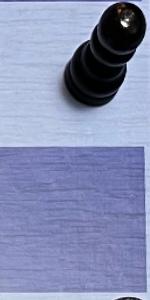
Label: Empty